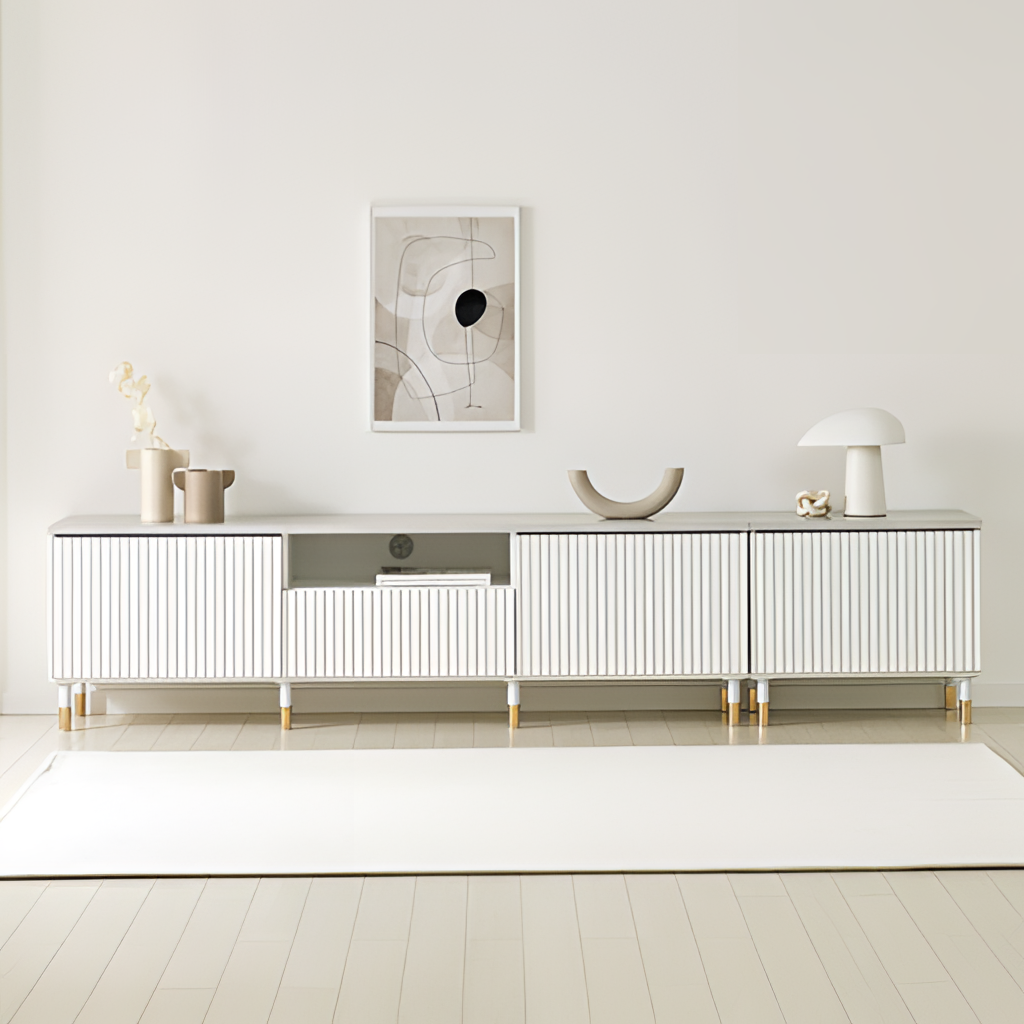
wood sideboard, living room, beige wood flooring, with plank pattern, modern, paint wallpaper, with solid pattern